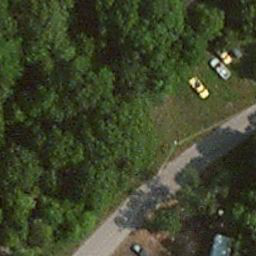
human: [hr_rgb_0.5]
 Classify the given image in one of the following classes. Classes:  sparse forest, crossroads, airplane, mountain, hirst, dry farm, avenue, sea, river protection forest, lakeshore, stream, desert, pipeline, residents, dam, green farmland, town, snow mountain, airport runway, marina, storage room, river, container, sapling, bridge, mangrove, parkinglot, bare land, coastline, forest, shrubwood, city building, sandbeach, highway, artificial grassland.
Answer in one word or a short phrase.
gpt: avenue